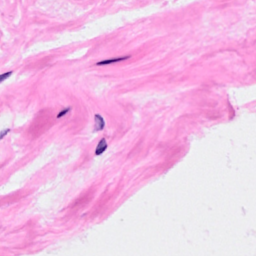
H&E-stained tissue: Breast